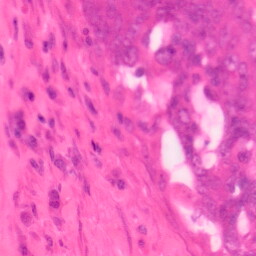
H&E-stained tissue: Colon